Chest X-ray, PA view. Patient: 48 years old, sex F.
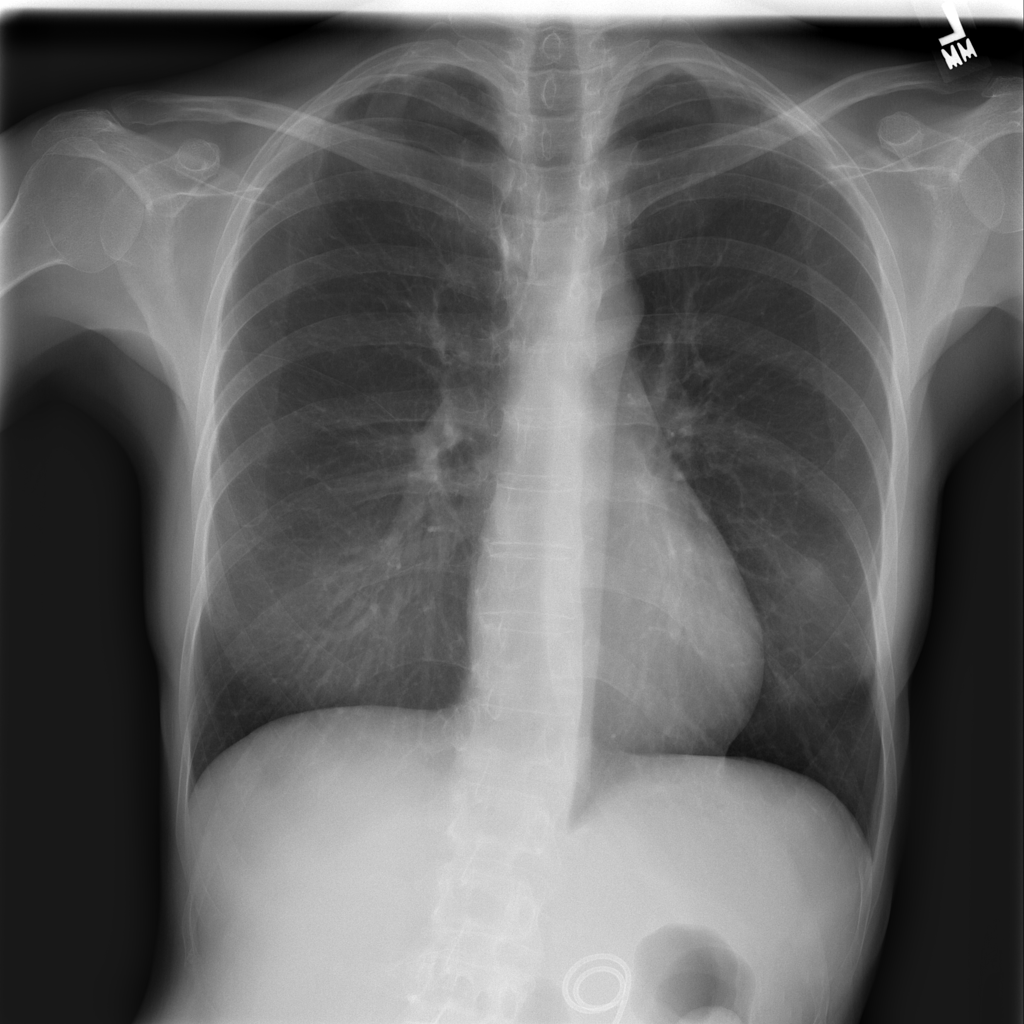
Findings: No Finding